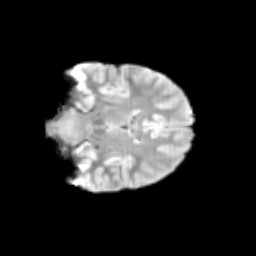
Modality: T2w
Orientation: coronal
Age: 12
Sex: male
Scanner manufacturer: siemens
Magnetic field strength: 3 T
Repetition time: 3.8 s
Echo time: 0.07 s